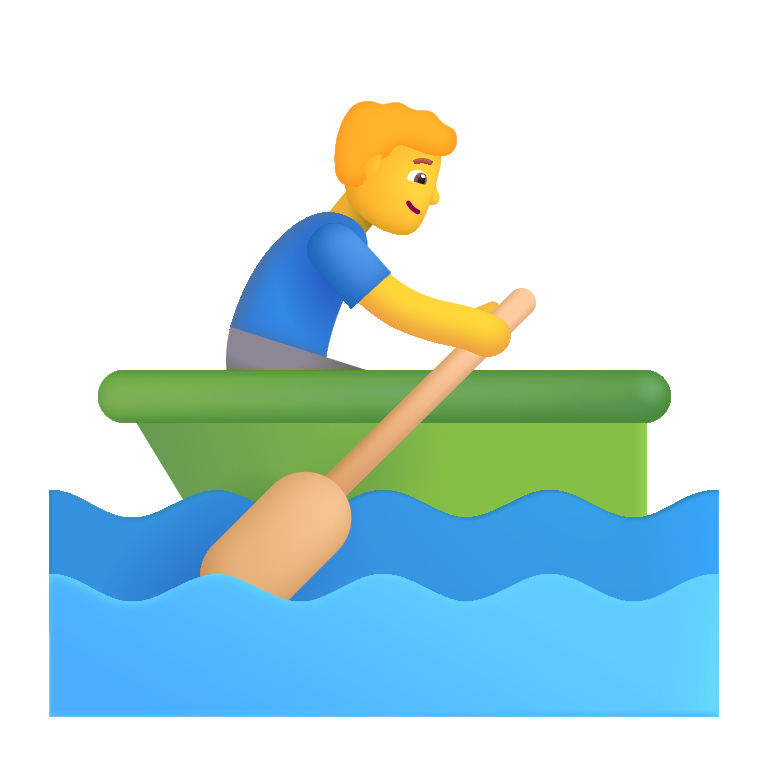
man rowing boat color default